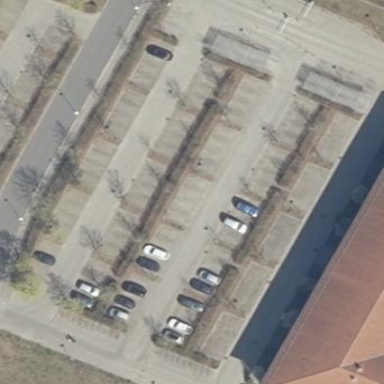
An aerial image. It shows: Parking area with cobblestone surface.